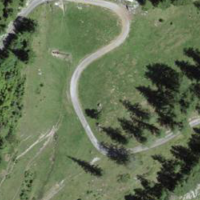
EUNIS habitat code: 23
Species observed at this site:
Neotinea ustulata